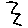
Label: zigzag